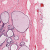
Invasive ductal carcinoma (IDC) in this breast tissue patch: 0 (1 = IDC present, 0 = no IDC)